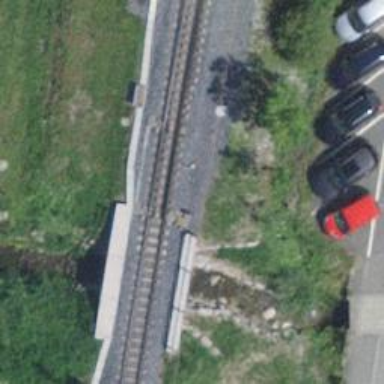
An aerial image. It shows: Narrow-gauge railway with single track. The railway is electrified with contact line.